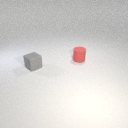
small red rubber cylinder to the right of small gray rubber cube